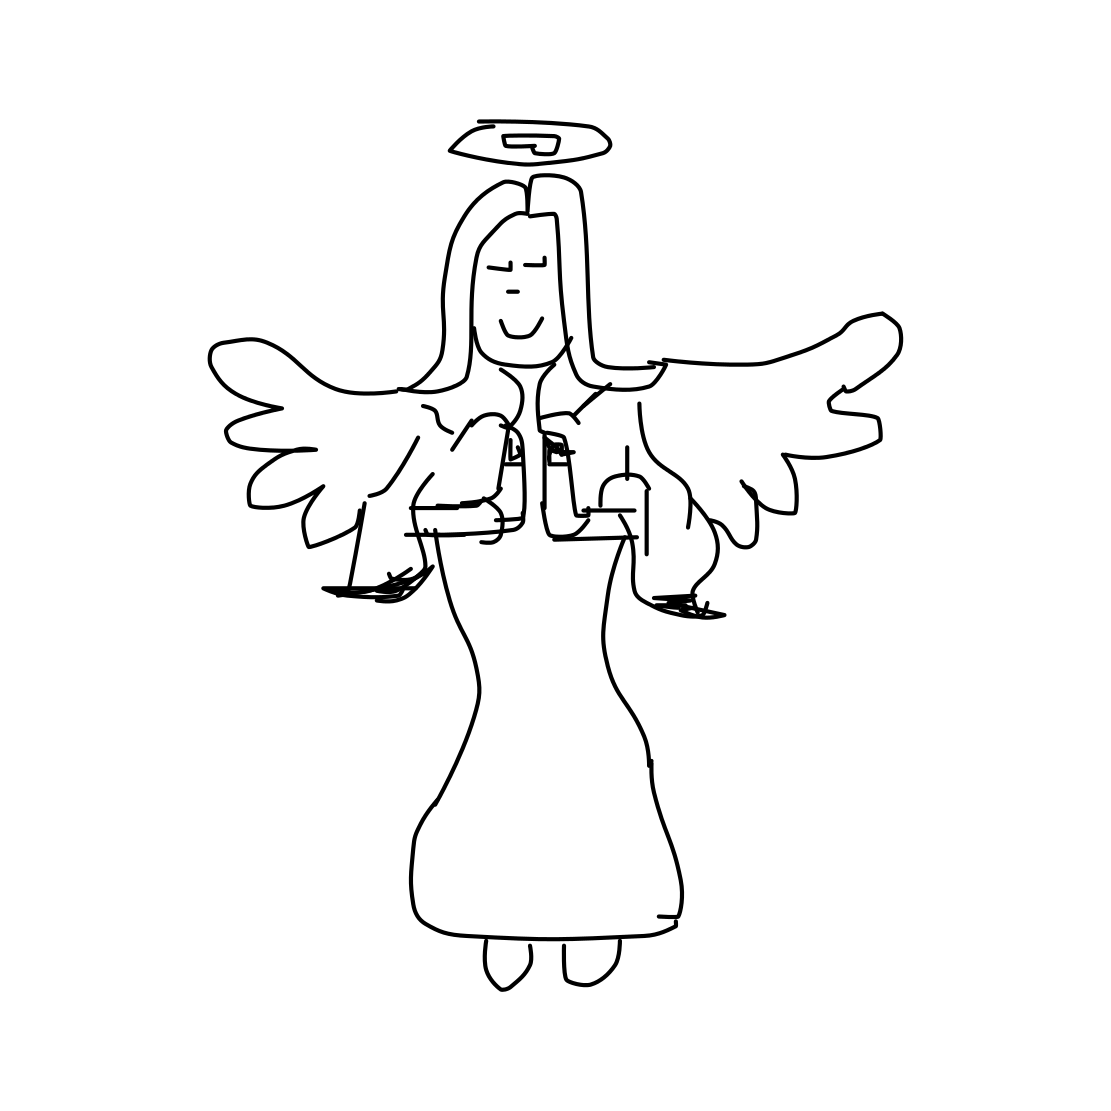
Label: angel